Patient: sex M, age 70
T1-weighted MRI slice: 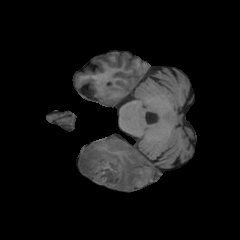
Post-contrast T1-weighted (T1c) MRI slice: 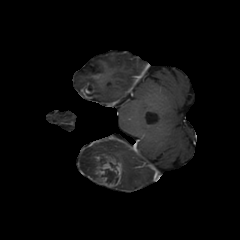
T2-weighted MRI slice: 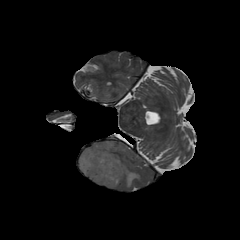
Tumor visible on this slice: yes
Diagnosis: Glioblastoma, IDH-wildtype
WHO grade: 4